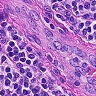
Metastatic tissue present: no